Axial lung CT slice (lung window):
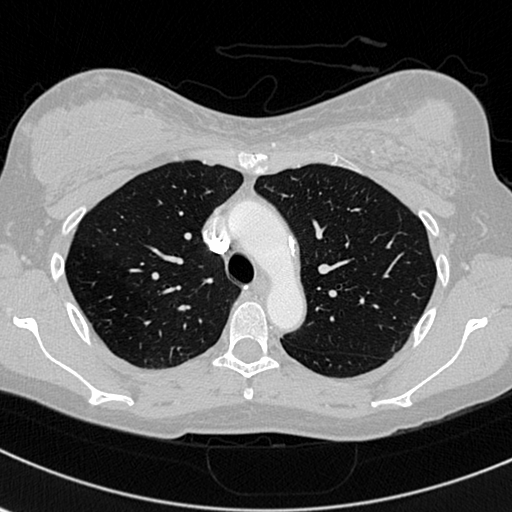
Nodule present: no